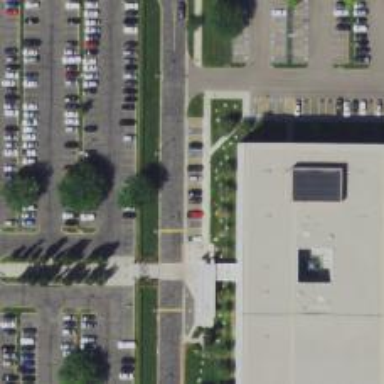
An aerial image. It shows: Parking space is available.